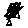
Label: triangle